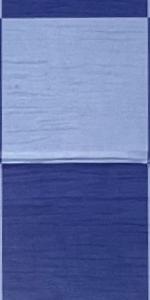
Label: Empty